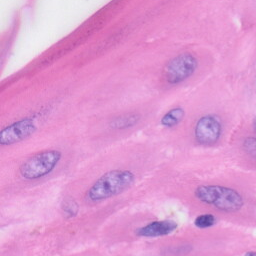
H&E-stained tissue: Skin